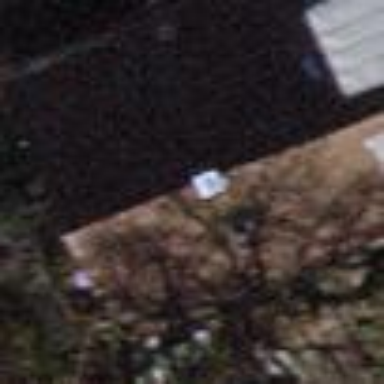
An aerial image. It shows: Building with tiled roof.